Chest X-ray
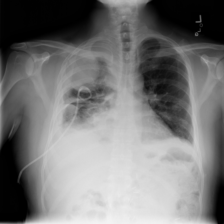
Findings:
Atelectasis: negative
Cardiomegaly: negative
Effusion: positive
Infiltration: negative
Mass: negative
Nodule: negative
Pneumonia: negative
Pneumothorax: negative
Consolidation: negative
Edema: negative
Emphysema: negative
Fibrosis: negative
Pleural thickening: negative
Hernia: negative